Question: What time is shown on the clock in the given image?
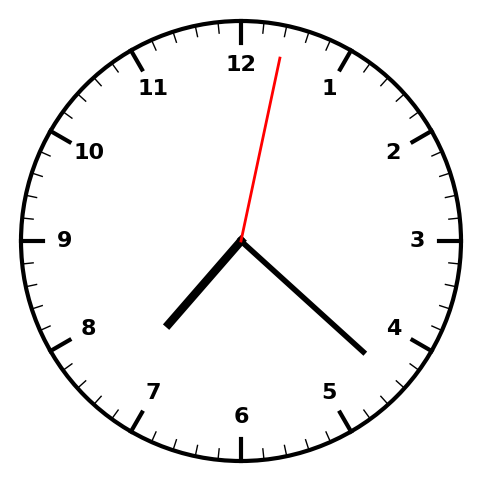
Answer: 07:22:02